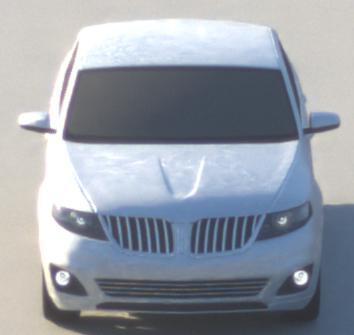
Make: Lincoln
Model: MKS
Detailed model: -
Model produced from: 2008
Model produced until: 2011
Doors: 4
Color: white
Road condition: dry road
Daytime: sunrise or sunset
Contrast: medium contrast